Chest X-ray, PA view. Patient: 49 years old, sex F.
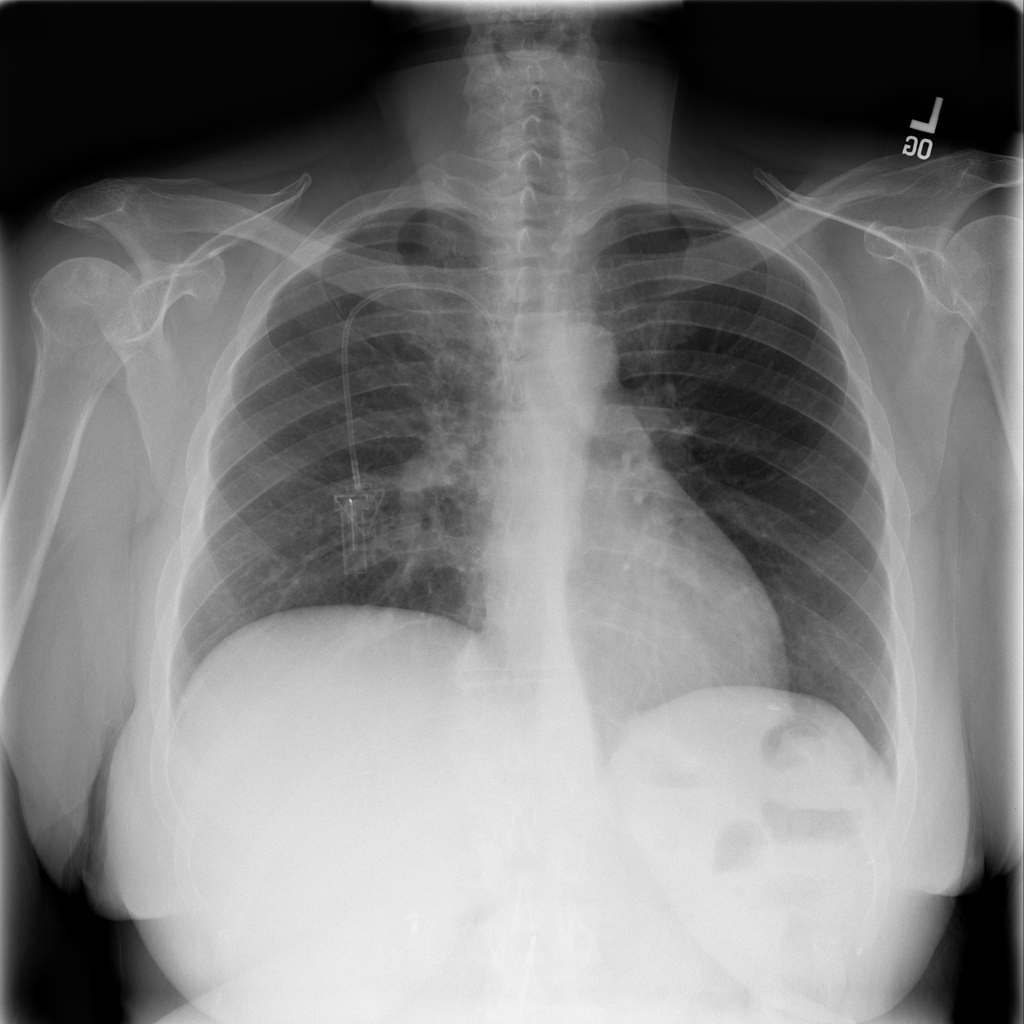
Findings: No Finding